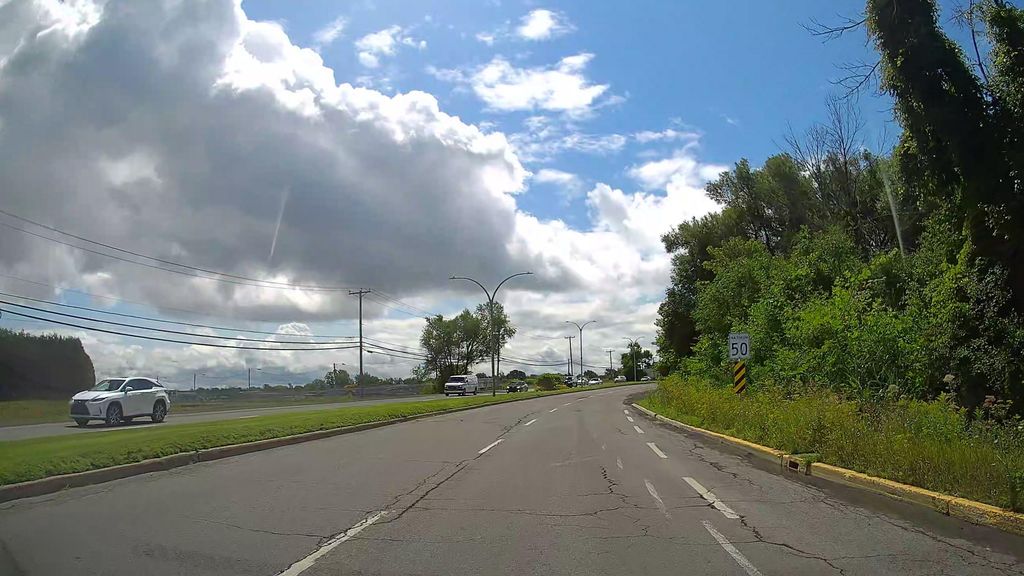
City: montreal